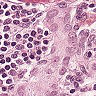
Metastatic tissue present: yes